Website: slack
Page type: stored-credit-cards
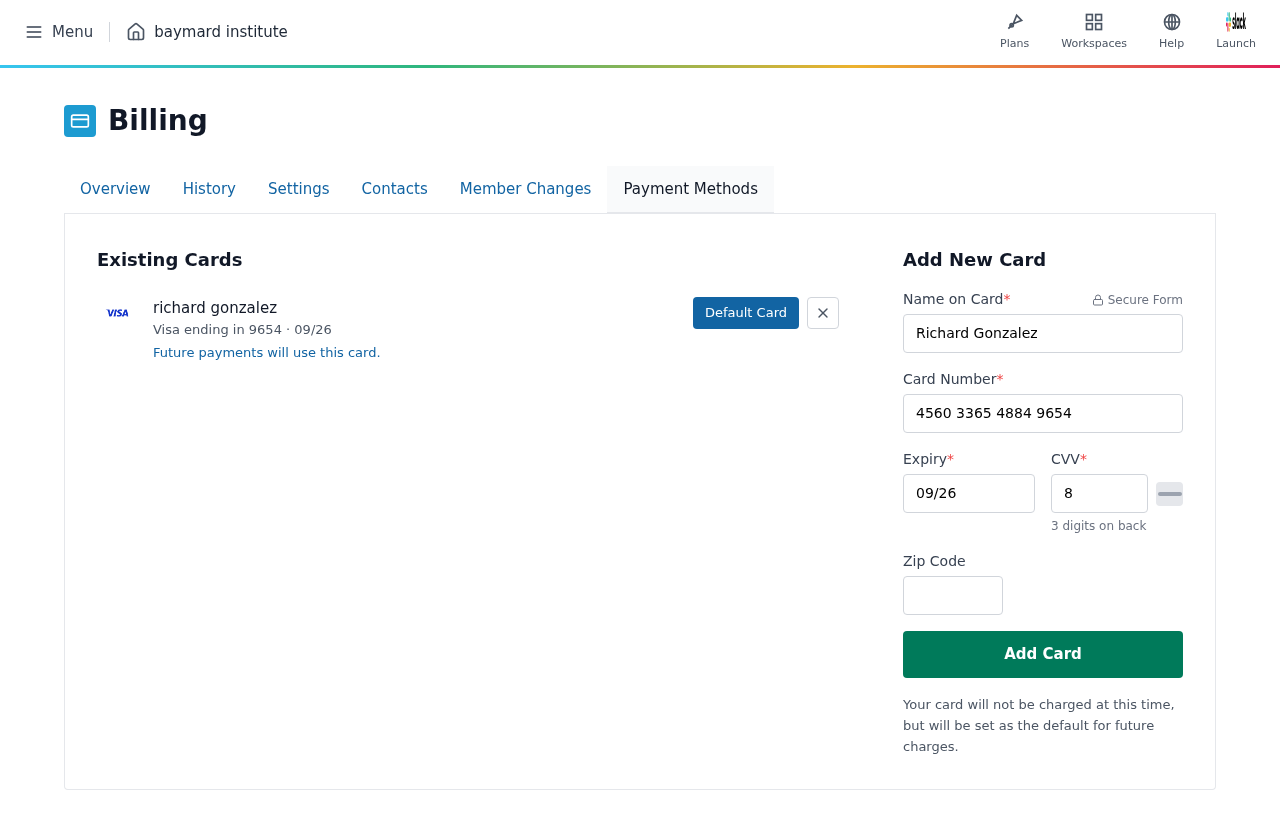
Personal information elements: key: PII_CARD_CVV
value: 816
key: PII_CARD_EXPIRY
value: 09/26
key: PII_CARD_EXPIRY_MONTH
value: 09
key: PII_CARD_EXPIRY_YEAR
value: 26
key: PII_CARD_LAST4
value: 9654
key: PII_CARD_NUMBER
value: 4560 3365 4884 9654
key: PII_CARD_TYPE
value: Visa
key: PII_FULLNAME
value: richard gonzalez
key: PII_FULLNAME
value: Richard Gonzalez
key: PII_POSTCODE
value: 84507